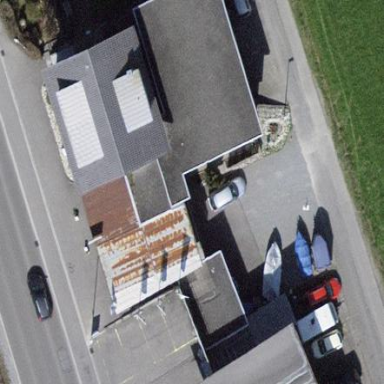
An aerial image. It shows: Warehouse building.